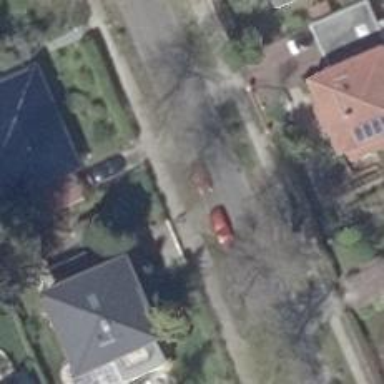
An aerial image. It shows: Avenue lined with broadleaved deciduous trees.